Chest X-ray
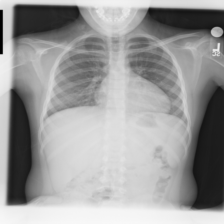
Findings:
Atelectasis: negative
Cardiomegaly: negative
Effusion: negative
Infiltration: negative
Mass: negative
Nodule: negative
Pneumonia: negative
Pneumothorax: negative
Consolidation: negative
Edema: negative
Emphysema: negative
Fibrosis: negative
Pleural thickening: negative
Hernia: negative